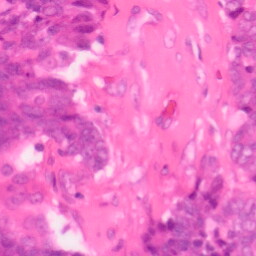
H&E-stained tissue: Colon